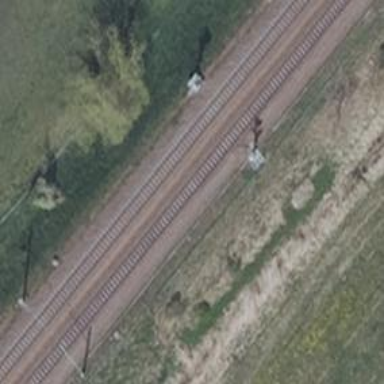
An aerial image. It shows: Railway signal.